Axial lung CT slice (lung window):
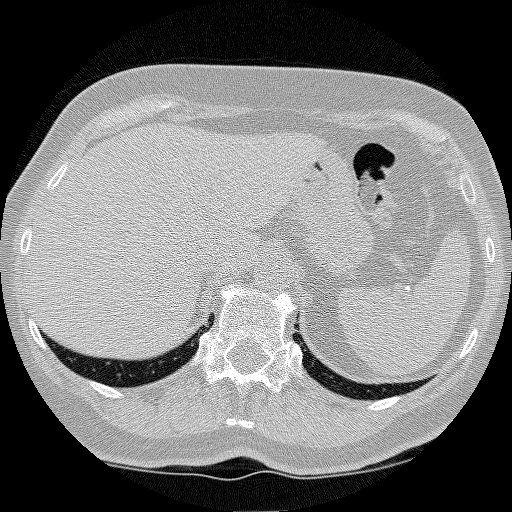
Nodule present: no